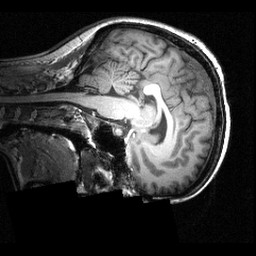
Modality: T1w
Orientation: sagittal
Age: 24
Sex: female
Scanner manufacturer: siemens
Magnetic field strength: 3.951 T
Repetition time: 1.5 s
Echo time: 0.00335 s